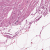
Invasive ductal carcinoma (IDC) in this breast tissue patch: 0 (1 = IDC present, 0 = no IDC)